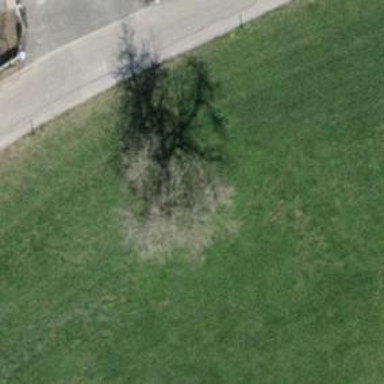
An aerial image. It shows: Single tag "natural: tree."